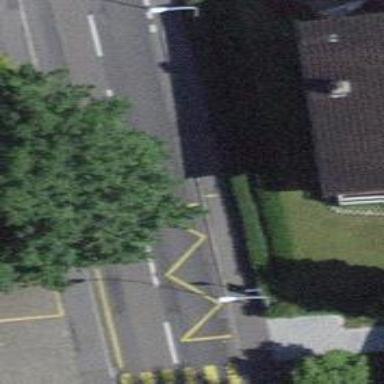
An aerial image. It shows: Public transport stop position.